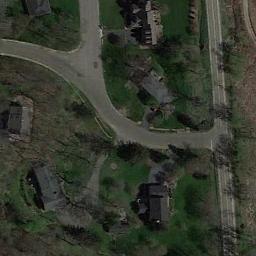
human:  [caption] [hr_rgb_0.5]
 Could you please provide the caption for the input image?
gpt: Most of the houses in the mid-sized area are blue .

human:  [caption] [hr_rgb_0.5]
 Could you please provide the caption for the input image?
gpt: The medium residential area has some houses and trees on the grass and some roads go through the medium residential area .

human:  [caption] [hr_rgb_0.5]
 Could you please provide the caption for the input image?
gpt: The medium residential is on the grass next to the road .

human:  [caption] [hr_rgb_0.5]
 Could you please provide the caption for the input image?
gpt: There are many buildings of different shapes and sizes in medium residential area .

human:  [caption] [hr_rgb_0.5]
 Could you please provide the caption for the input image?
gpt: There are some black buildings on green lawns on the  medium residential area .